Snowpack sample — Loveland Pass, Silver Plume, Colorado, USA (1/12/25, 11:40 AM MST)
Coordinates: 39.66, -105.88
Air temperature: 7 °F
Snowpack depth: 140 cm
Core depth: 10 cm
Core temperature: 41 °F
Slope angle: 11°, slope face: 30°
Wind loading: high
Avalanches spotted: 2
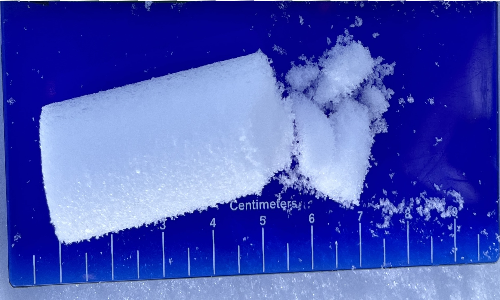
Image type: core
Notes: Pilot using slightly modified coring method that took too large segment for snow profile picturing, advised not to use in higher level models. Two avalanche on south face nearby, partially cloudy with light snow in the last 24 hours. Lots of wind loading on eastern features.